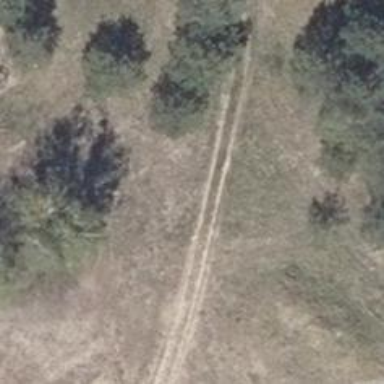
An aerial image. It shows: Dirt track with grade 4 tracktype.